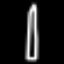
Label: pencil